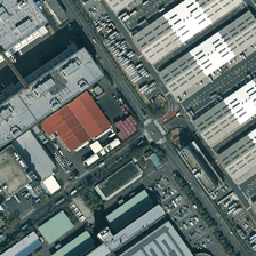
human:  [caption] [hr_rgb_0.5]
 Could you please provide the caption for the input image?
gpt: There are many factories in the industrial area.

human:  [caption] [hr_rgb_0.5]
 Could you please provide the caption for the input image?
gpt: Industrial areas cover a wide area and there are many factories.

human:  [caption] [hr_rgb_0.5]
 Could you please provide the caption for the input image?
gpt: The industrial area covers a large area and has many factories.

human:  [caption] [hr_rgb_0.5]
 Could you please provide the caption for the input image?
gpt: This industrial area covers a large area with many factories.

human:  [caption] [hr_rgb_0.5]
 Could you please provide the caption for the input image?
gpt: The industrial area covers a large area and HAS many factories.